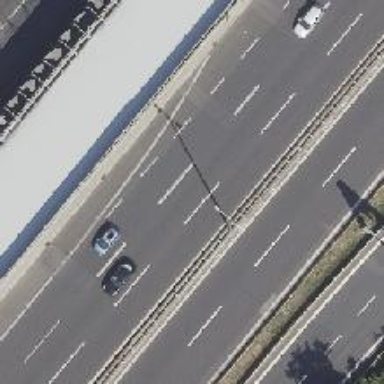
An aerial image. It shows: Motorway.